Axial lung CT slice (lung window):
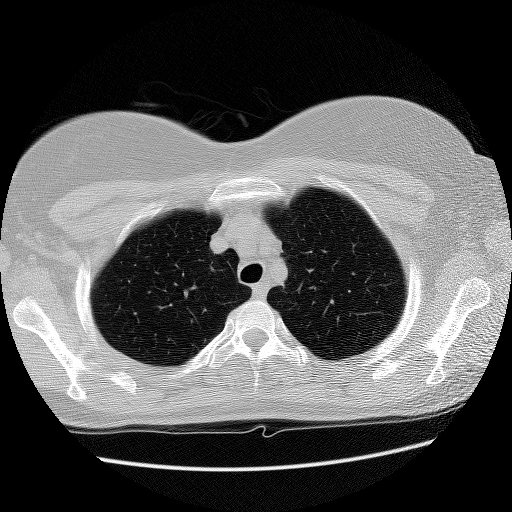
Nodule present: no